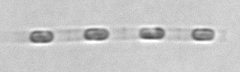
Label: Skeletonema